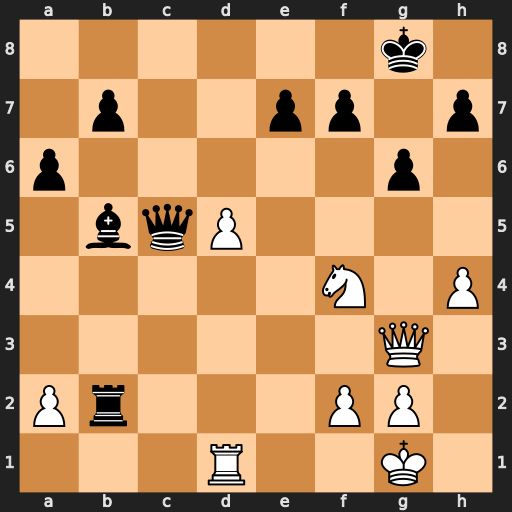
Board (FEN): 6k1/1p2pp1p/p5p1/1bqP4/5N1P/6Q1/Pr3PP1/3R2K1
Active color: w
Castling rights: -
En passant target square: -
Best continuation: Nd3 Bxd3 Qb8+ Kg7 Qe5+